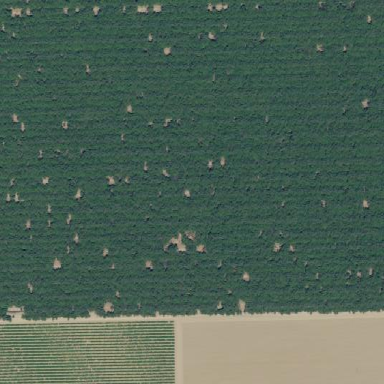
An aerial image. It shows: Almond orchard with rows of almond trees.